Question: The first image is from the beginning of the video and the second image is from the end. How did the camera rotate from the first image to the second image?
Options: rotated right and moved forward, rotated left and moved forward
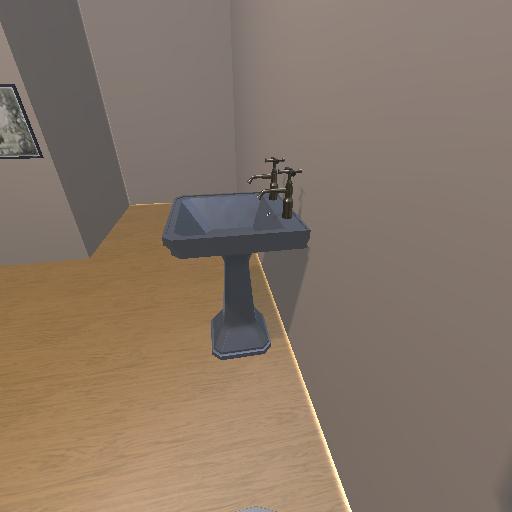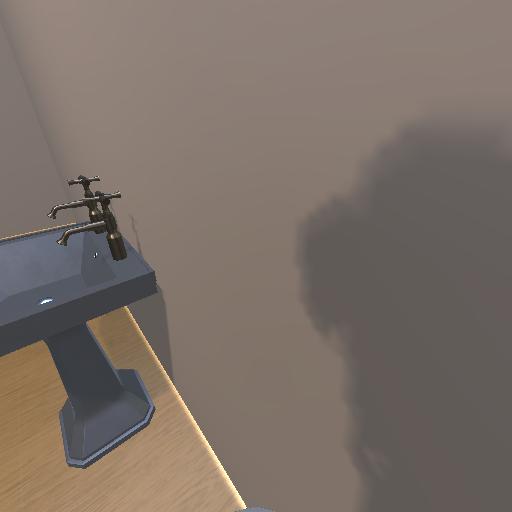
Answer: rotated right and moved forward